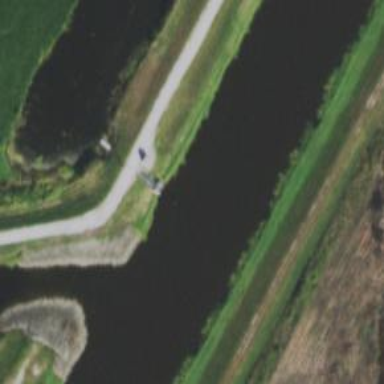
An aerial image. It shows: Canal.